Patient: sex M, age 77
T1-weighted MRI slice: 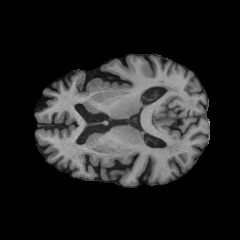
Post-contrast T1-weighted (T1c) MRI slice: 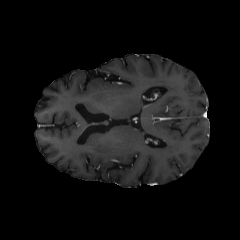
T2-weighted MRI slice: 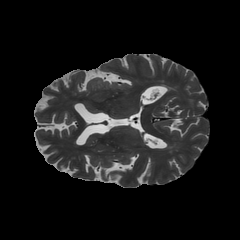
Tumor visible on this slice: no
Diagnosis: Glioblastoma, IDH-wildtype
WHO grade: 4